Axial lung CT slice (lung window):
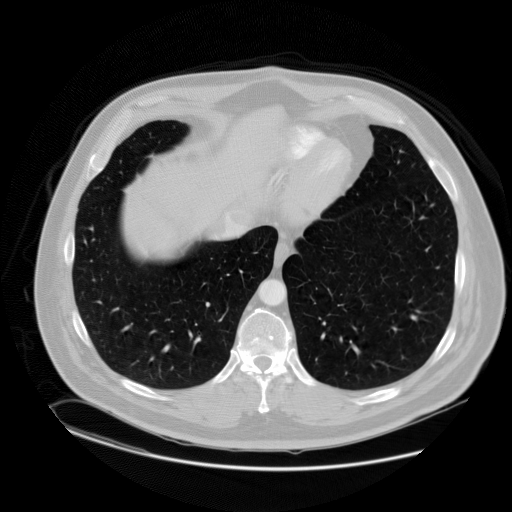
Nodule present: no